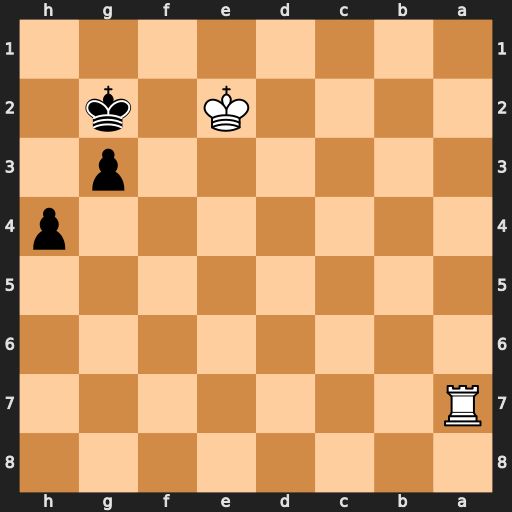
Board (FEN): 8/R7/8/8/7p/6p1/4K1k1/8
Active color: b
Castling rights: -
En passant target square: -
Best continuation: h3 Ke3 h2